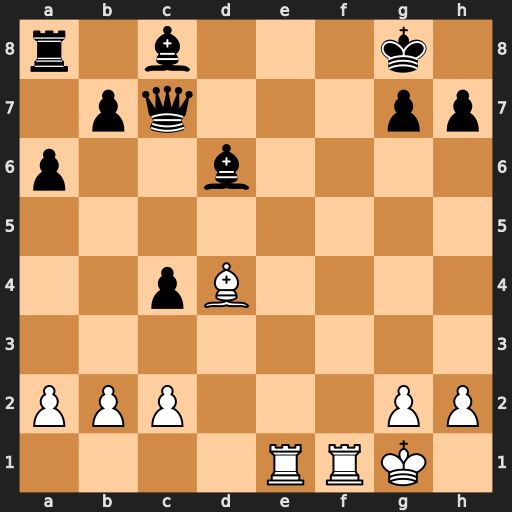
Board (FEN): r1b3k1/1pq3pp/p2b4/8/2pB4/8/PPP3PP/4RRK1
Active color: w
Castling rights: -
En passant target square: -
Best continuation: Re8+ Bf8 Rfxf8#